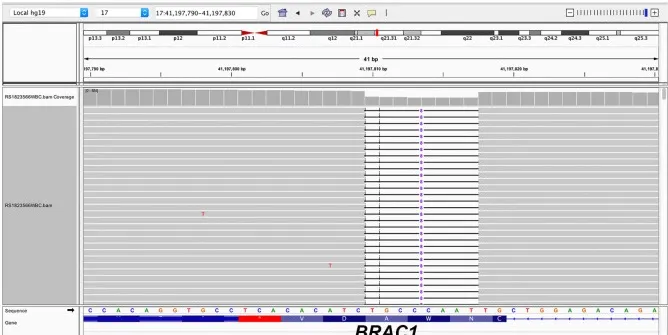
Demonstration of NGS results of APC and BRCA1 germline mutations. The heterozygous p. Lle1824AspfsX3 in BRCA1 gene was detected in the 20-year old male patient.
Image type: pathology (fish)